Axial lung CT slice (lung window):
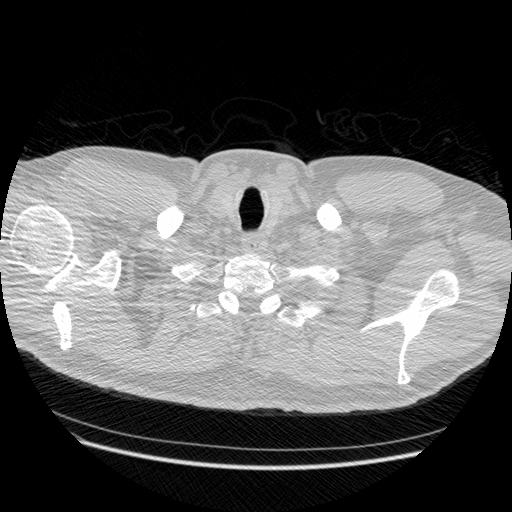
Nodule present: no